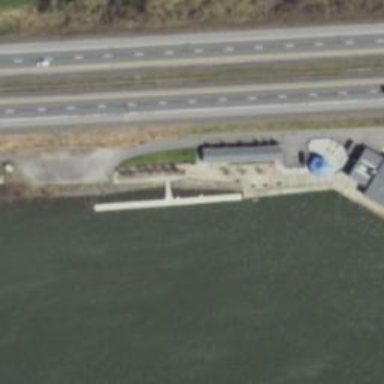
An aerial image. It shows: Man-made pier.